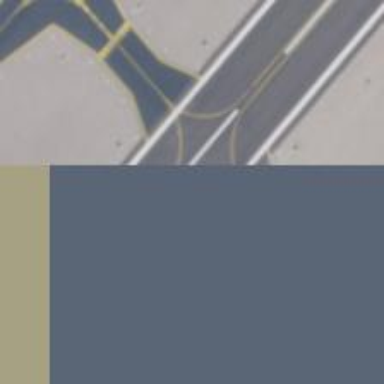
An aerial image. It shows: Asphalt taxiway in the airport.